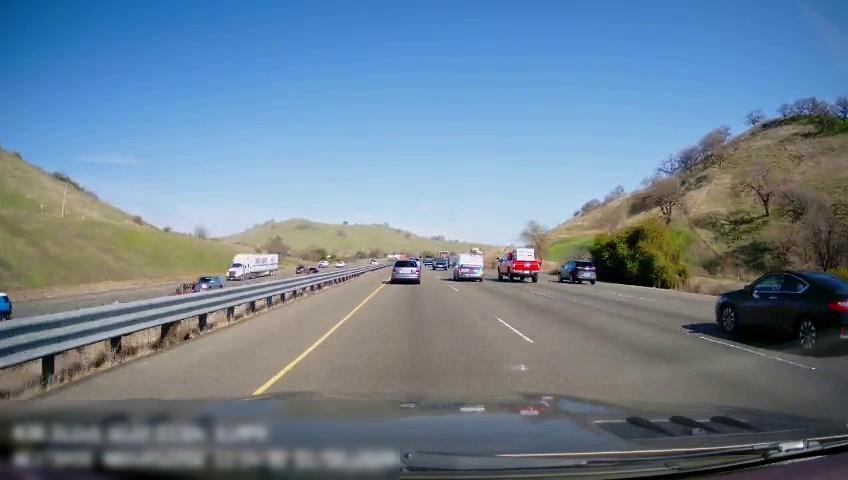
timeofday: Day
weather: Sunny
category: Drivable Space
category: Drivable Space
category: Vehicles | Truck
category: Vehicles | Car
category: Vehicles | Car
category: Vehicles | Car
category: Vehicles | Car
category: Vehicles | Car
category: Vehicles | SUV
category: Vehicles | SUV
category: Vehicles | SUV
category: Vehicles | SUV
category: Vehicles | Truck
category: Vehicles | Truck
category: Vehicles | Car
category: Vehicles | SUV
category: Vehicles | Van
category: Vehicles | SUV
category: Lanes | Current Lane
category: Lanes | Current Lane
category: Lanes | Alternate Lane
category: Lanes | Alternate Lane